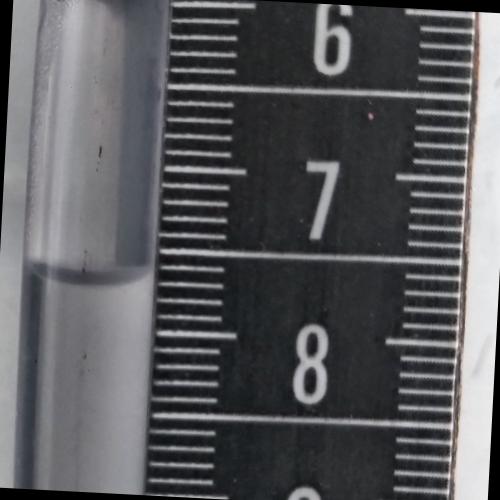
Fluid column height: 7.7 cm